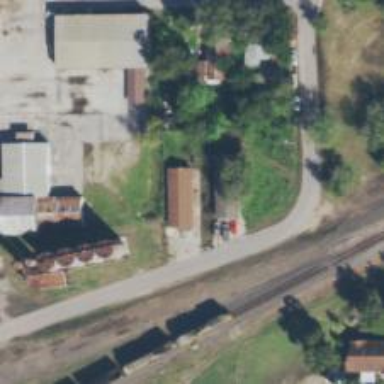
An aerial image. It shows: Siding service.